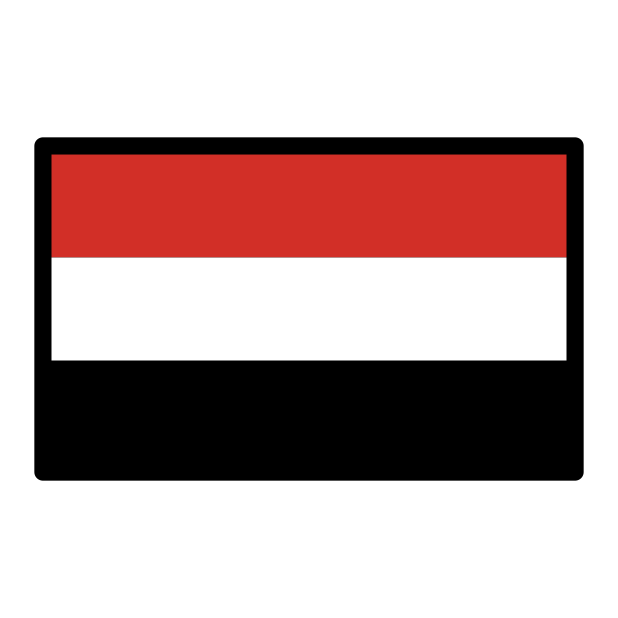
flag: Yemen